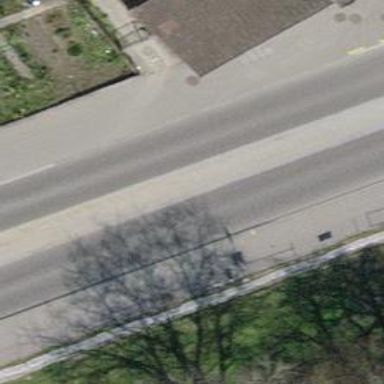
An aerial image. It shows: Bus stop with designated stop position for public transport.